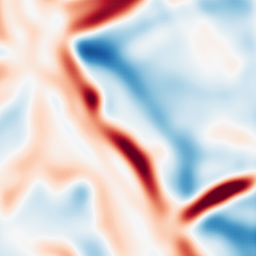
Category: multiscale
Decomposition family: log
Decomposition parameters: sigma: 10
Upsampling method: sinc_hamming
Upsampling parameters: scale: 4
kernel_size: 8
Upsampling scale: 4